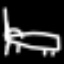
Label: bed